Interaction volume radius: 10 \u00c5
Interaction volume height: 15 \u00c5
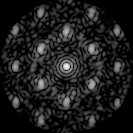
Disorder parameter: 0.446